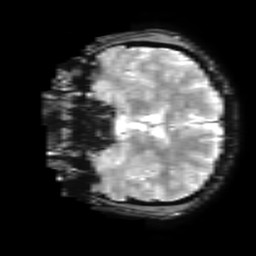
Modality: T2starw
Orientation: coronal
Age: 28
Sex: male
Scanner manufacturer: ge
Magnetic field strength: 3 T
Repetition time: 0.65 s
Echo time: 0.02 s